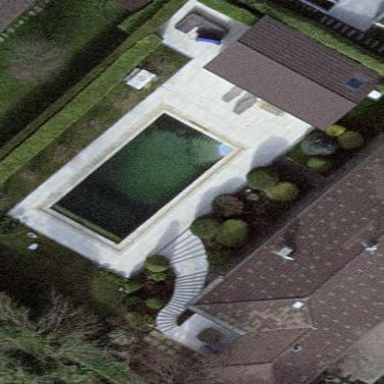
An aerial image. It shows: Swimming pool located in leisure land.